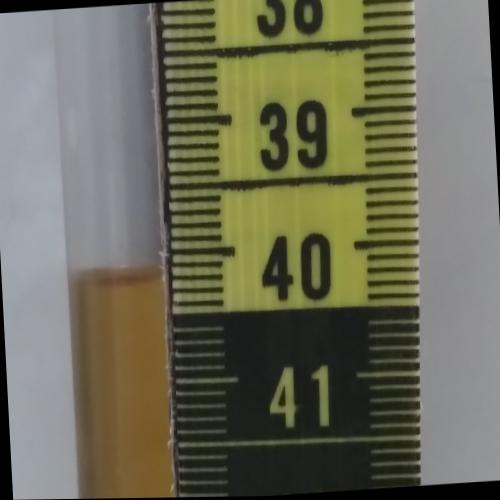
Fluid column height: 40.2 cm